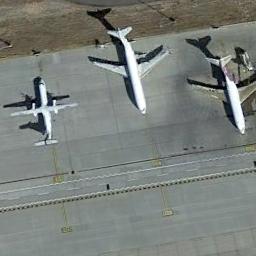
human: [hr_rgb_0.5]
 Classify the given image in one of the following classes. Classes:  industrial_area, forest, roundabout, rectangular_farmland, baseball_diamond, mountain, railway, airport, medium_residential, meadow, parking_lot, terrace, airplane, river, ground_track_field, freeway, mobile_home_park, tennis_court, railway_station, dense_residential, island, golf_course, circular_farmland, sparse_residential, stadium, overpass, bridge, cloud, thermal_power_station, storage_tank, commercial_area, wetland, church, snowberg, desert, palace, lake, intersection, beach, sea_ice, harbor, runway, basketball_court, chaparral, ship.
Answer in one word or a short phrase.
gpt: airplane